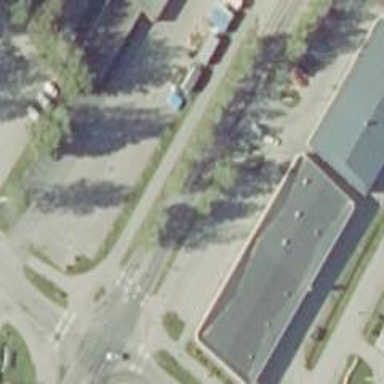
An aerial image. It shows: Retail building.